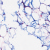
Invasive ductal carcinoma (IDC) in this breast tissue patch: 0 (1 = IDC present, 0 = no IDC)